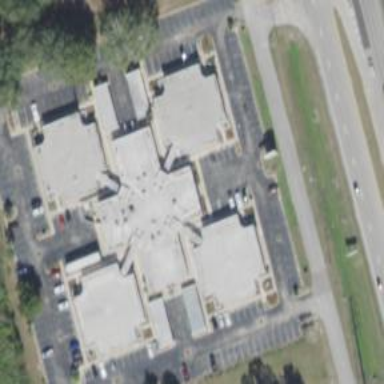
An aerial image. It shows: Healthcare clinic is depicted in the image.